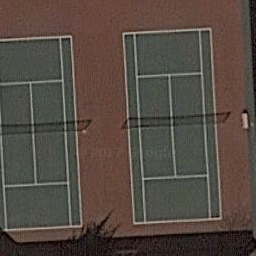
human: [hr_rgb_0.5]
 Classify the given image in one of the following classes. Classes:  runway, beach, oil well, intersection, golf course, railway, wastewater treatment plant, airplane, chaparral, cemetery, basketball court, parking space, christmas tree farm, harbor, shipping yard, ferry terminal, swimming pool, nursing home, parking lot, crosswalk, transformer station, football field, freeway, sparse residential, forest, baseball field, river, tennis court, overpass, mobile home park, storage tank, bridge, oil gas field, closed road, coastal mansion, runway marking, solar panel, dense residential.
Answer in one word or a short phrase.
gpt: tennis court